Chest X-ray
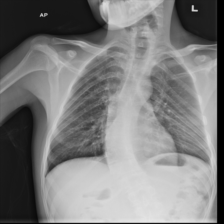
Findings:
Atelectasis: negative
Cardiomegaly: negative
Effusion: negative
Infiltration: negative
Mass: negative
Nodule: negative
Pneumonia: positive
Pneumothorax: negative
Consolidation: negative
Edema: negative
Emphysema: negative
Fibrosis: negative
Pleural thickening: negative
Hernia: negative